Question: I am migrating my app from iOS 6 to iOS 7. In XCode 5, I can see the Detail logo in the cell.
But, the reality is in iOS 6 device I can't see the Detail logo.
My App used to utilise Details Disclosure as accessory way. But, in iOS 7, it looks ugly. That is the reason I chosen Detail.
How to fix this?

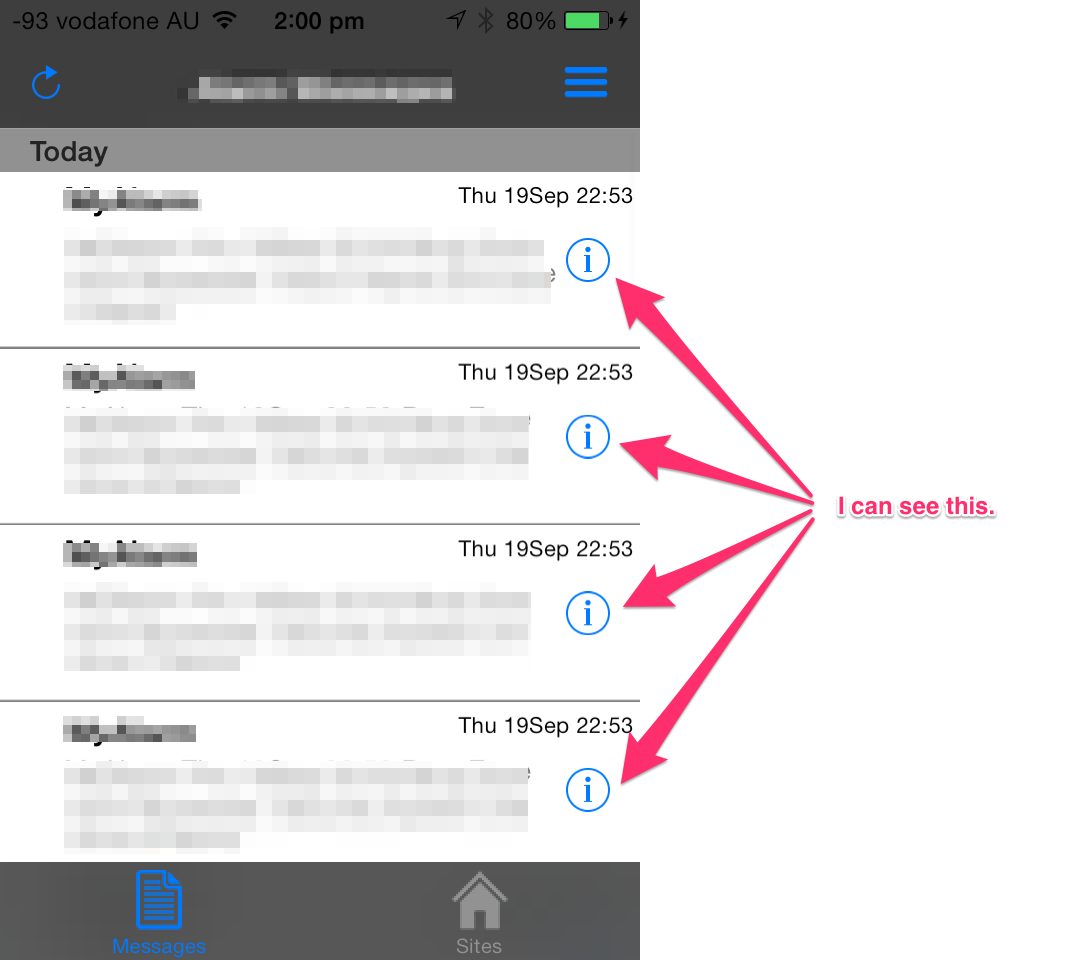
Answer: Just use accessoryView, put any button you want there, and it will look the same on both iOS versions